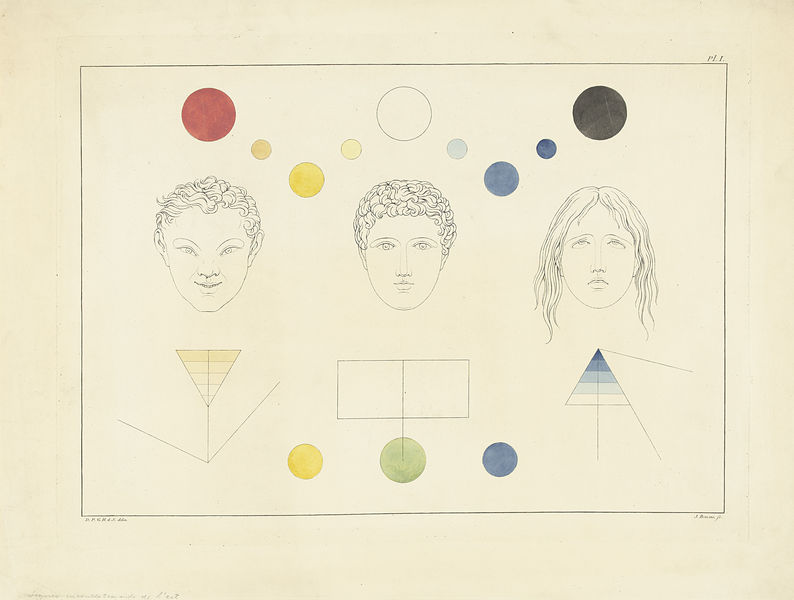
Titel: Drie gezichtstypen met bijbehorende kleuren
Künstler: Joannes Bemme
Standort: Amsterdam
Institution: Rijksmuseum
Schlagwörter: blau, mann, dreieck, gelb, grün, frau, orange, schwarz, rot, gesichter, haare, drei, locken, kreis, skulptur, farben, grafik, linien, symmetrie, mimik, antike, rechteck, kreise, dreiecke, geometrie, quadrat, krei, asymmetrie, winkel, trias, gesichtsausdrücke, ckt, launen